Question: I want to set the application language in iTunes. It always shows only English, but I want to show two languages in iTunes. I don't want to make any changes to the application code, as I'm already managing these two languages by device language.

The sample image contains multiple languages, like English, Chinese, Dutch, and French.
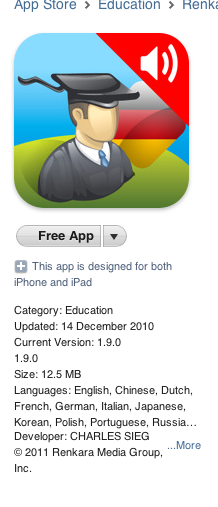
Answer: I have the same issue currently, and even if I fill different languages in iTunes Connect, I still have only English.
I'll try something else, just by adding en.lproj & xx.lproj (replace xx by country language two caracters code) in my app with some data inside. I think when you submit an app, this is where Apple collect the list of available languages). I hope this will works!